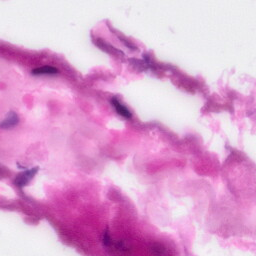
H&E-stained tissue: Pancreatic